Question: Help me please. The problem I'm having is that in Eclipse In the Package Explorer, a Maven project that contains sub Maven projects displays duplicates of the same folders. In addition this causes the 'Ctrl + click' to not work.
So for example if you have a folder hierarchy, and almost each folder is another sub project, such as the following....
'''
1/projectX-dev
2/projectX-dev/web-services
3/projectX-dev/web-services/mapping-data
4/projectX-dev/web-services/mapping-organizations
5/projectX-dev/web-services/metrixs
6/projectX-dev/web-services/metrixs/data-ingest
7/projectX-dev/web-services/metrixs/organization-feeds
'''
Then in my package explorer I would have 7 listed items because each folder has its own .pom file. So for example expanding 5 it would contain the code that is also present in 6 & 7 because it is the parent folder which of course makes sense, but this is most annoying because now there are three locations where I can go to get at information where all I would want is for #1 to be displayed.
In addition to the layout annoyance, in Eclipse it seems that if I open a file under one of the listings over another then the 'Ctrl + click' to navigate to imported class methods no longer is supported. I am growing tired of this and need some clarification on how to just import the Maven projects and have it where the 'Ctrl + click' functions and the display in the Package Explorer would be 1/projectX-dev and that is it. I don't want all the other listings just the main parent folder.

As you can see in the image, the expanded folder netops-nice-jira-dev has items which are all listed at the top level as other projects. i.e. ui-extensions & web-services. The rest-service is a project also and it resides inside of the web-services project. So it is pissing me off how if I open a file from one location it allows for the proper interaction with the file such as Ctrl Click to track methods whereas with opening the file from another location it acts like a plain text file. 1 I don't want all these items to be duplicated in my view I just want the main top level project to be displayed and keep it simple to navigate down the structure rather than trying to find the proper place to open a file from.
Any suggestions on how to NOT display all the projects that are within the project?
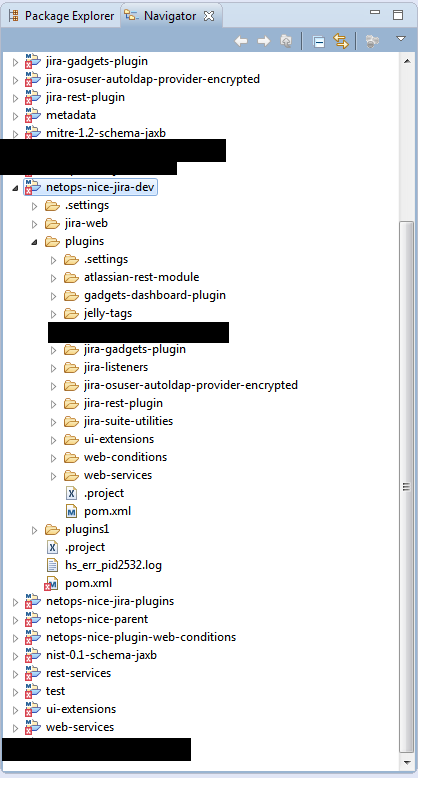
Answer: The friggin previous people who put together this project created Eclipse projects within Eclipse project folders and everything was added to the Eclipse project view so things are all screwy.
If I open files from one project normal IDE functions will work, if I open the files from within one of the many other projects then the IDE functions don't work where i'm being told the project does not exist on the build path.
How frustrating!